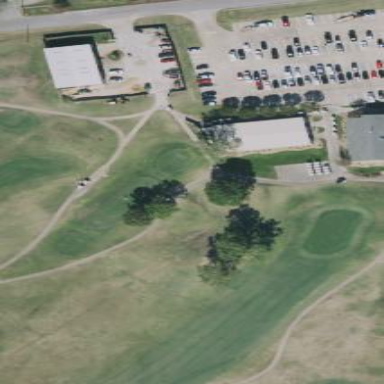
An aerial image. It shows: Golf tee.